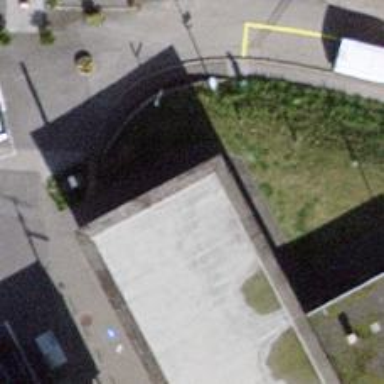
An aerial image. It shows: Bicycle parking facility.